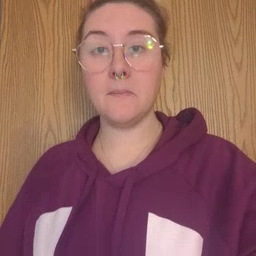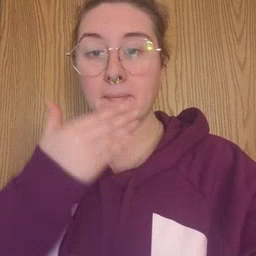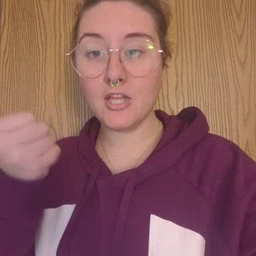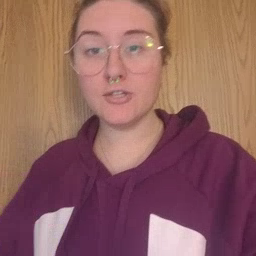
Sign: better